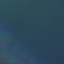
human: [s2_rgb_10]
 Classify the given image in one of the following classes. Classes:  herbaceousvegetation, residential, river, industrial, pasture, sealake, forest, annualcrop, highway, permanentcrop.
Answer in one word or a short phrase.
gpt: SeaLake